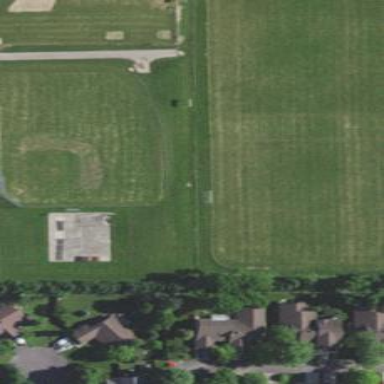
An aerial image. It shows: Soccer pitch with grass surface for leisure land.